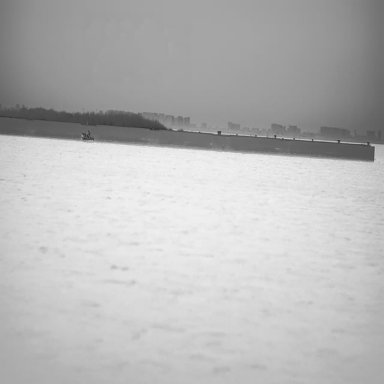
There is a bulk_carrier in the infrared image.